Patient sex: M
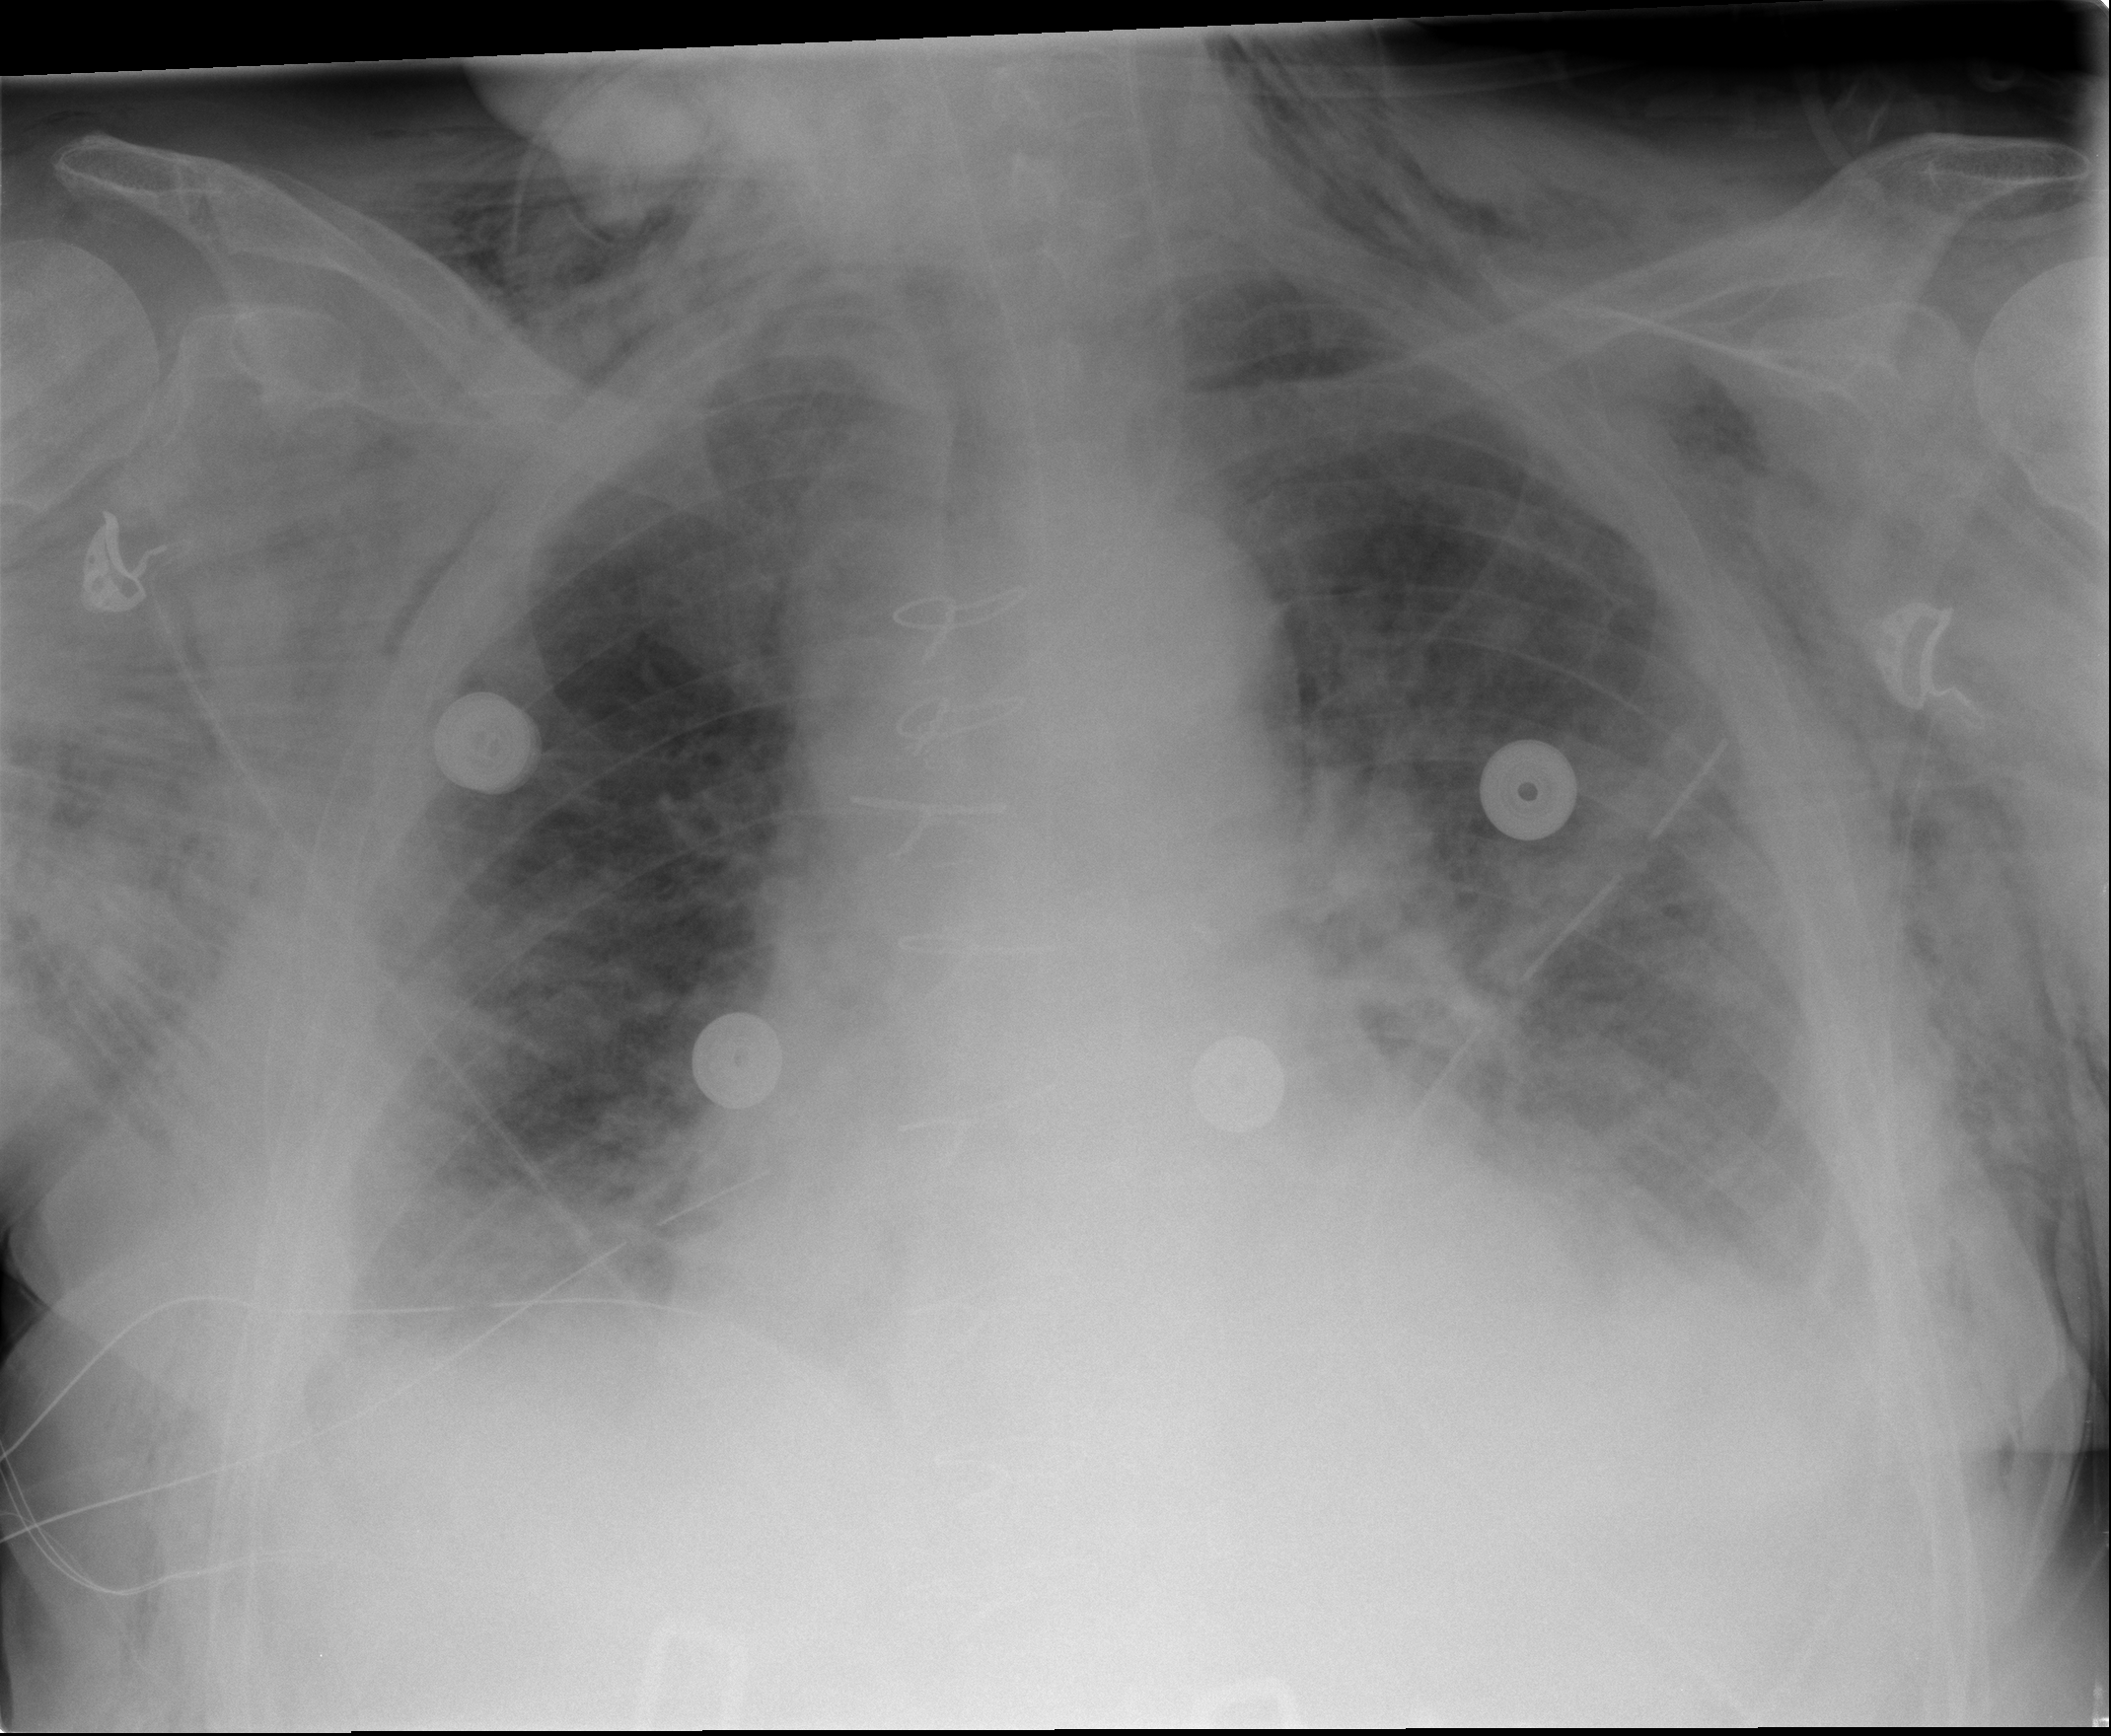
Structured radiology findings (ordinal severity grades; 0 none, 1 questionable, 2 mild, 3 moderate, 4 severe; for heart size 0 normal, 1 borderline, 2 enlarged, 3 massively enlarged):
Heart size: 0
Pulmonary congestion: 2
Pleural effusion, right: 2
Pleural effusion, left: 2
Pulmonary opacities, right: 0
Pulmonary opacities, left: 0
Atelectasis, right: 2
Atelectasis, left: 2